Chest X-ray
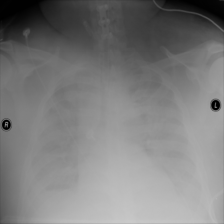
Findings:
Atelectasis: negative
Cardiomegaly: negative
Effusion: negative
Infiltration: negative
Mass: negative
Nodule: negative
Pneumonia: negative
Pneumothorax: negative
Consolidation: negative
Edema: negative
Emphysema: negative
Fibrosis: negative
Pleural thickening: negative
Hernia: negative